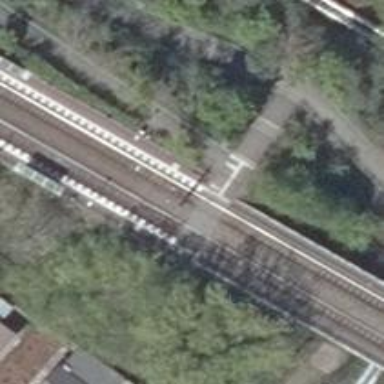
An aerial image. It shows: Platform for public transport with shelter. This railway platform is for trams.